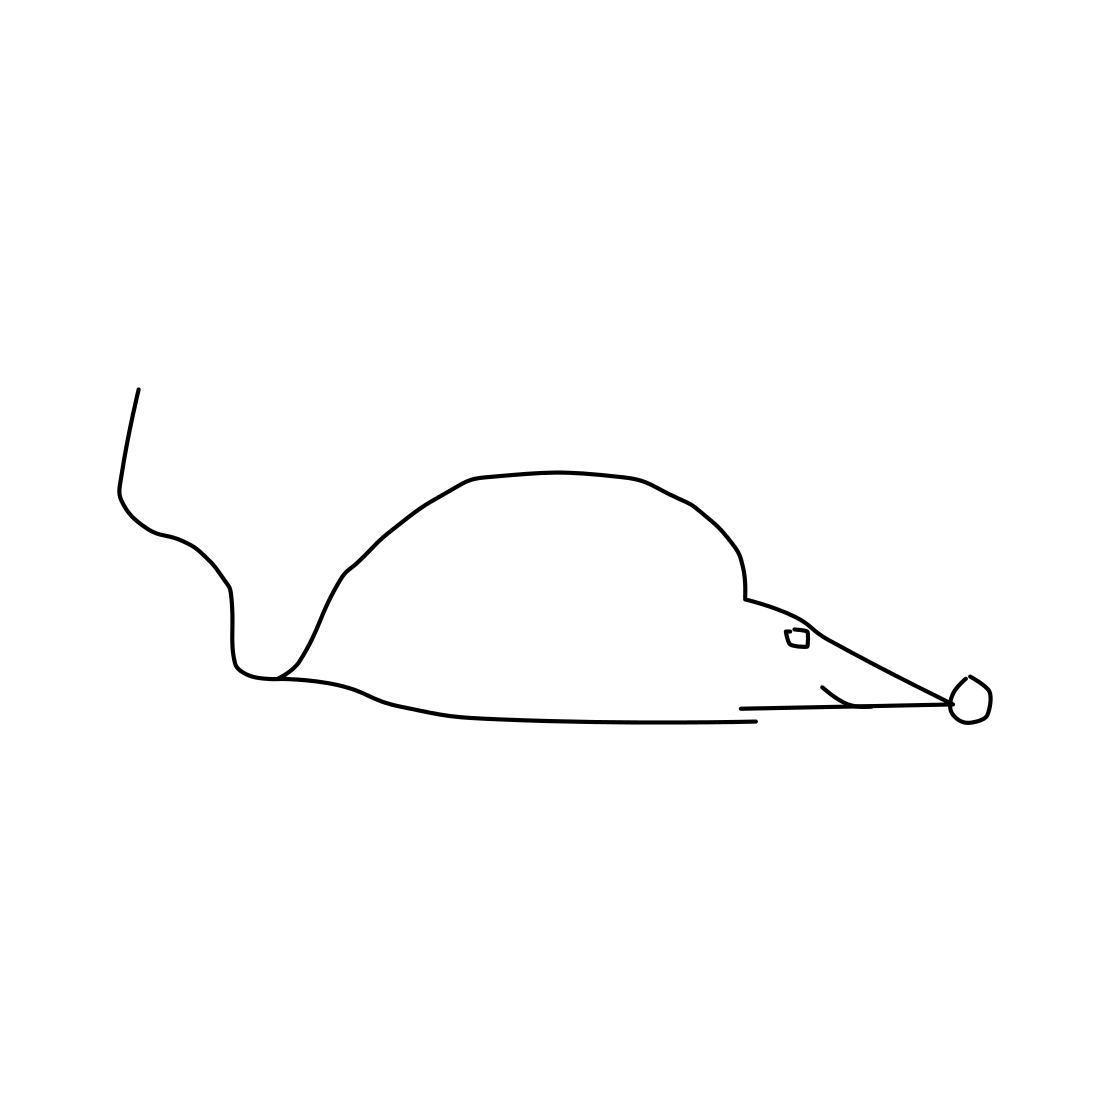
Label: mouse (animal)